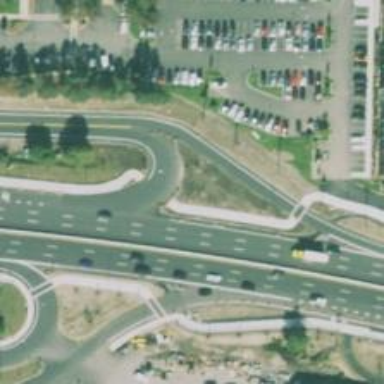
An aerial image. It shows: Trunk link highway.